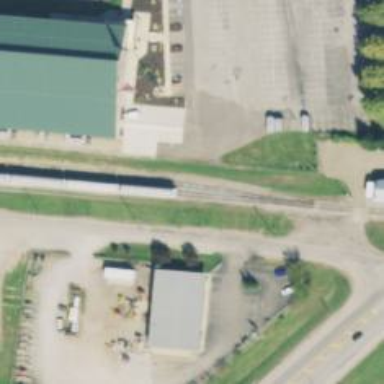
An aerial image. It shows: Railway siding for service.